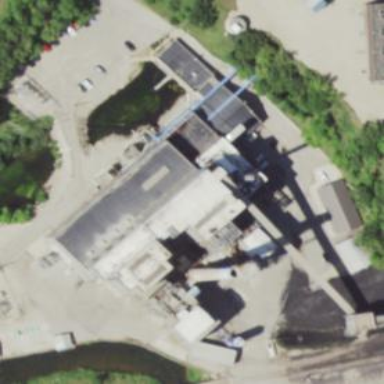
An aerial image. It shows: Generator is pictured.